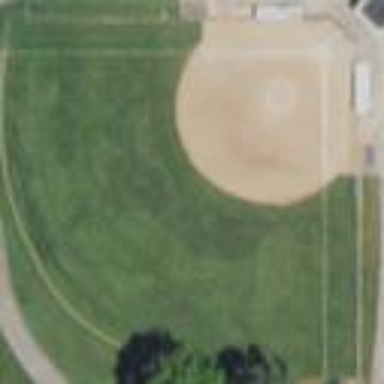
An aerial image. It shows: Baseball pitch for leisure land.